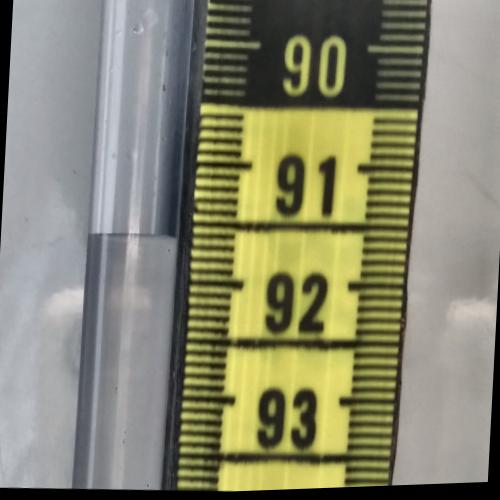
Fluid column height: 91.6 cm